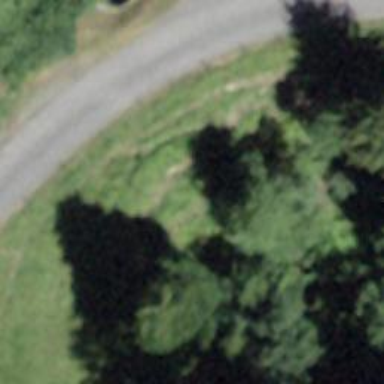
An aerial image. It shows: Culvert tunnel.